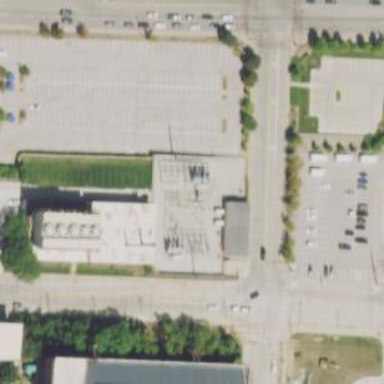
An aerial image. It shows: Power substation.